Brain MRI, t1w sequence, axial 2D slice.
Patient: age 42, sex F, weight 95 kg, height 1.95 m
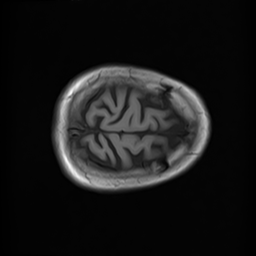